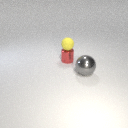
small red metal cylinder below small yellow rubber sphere